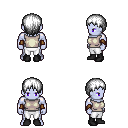
a pixel art fantasy rpg character, male body template, dark elf, purple skin, white sleeveless shirt, white pants, white plain hairstyle, cloth bracers, black shoes, four views (front, back, left, right), 2x2 character sprite sheet, small pixel art, hard edges, no anti-aliasing